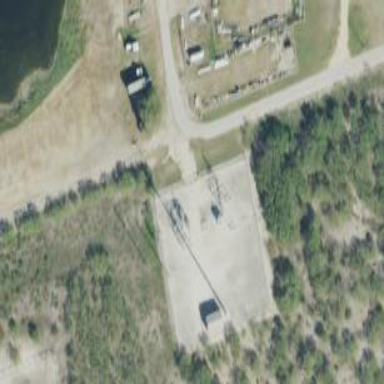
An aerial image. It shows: Distribution power substation secured by fence.